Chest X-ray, AP view. Patient: 5 years old, sex F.
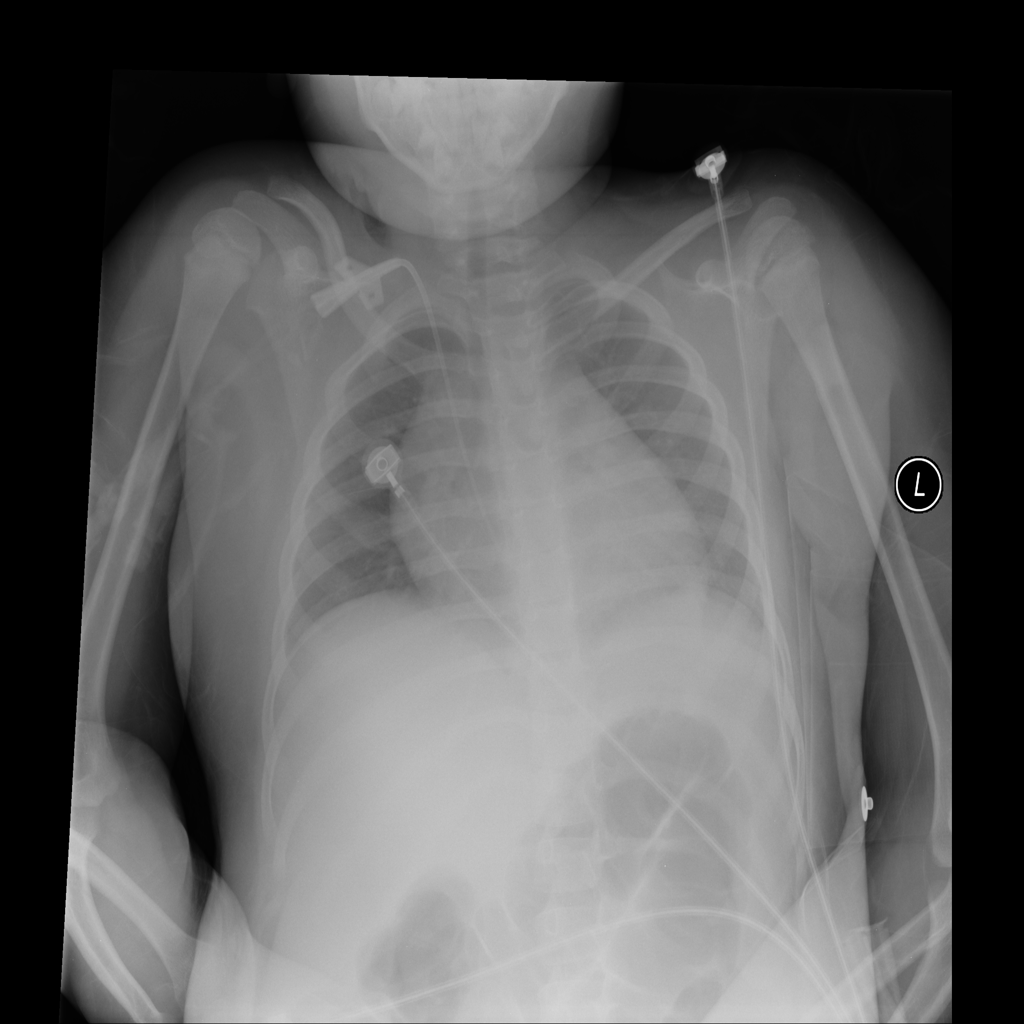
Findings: No Finding